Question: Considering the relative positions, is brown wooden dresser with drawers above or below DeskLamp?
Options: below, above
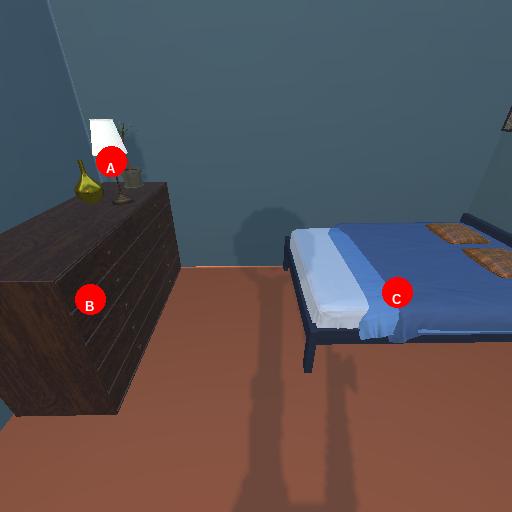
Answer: below